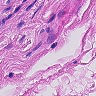
Metastatic tissue present: no